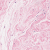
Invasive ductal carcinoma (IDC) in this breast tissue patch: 0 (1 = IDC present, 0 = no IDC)